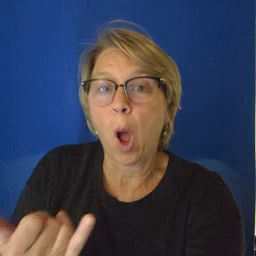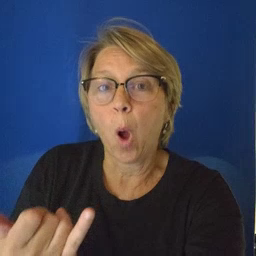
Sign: now